Question: I have tried everything I can to get the chart to start from the absolute left side of the chart (offsets, minPadding, startOnTick, etc.). No matter what I do I can't get it to start from the very far side. Here is picture examples:

Here is a code example im JsFiddle where you can try it:
<URL>
and here is some of the code:
'''
chart: {
type: 'area',
height: '175'
},
legend: false,
plotOptions: {
series: {
events: {
click: function (e) {
location.href = e.point.options.url;
}
},
fillColor: {
linearGradient: [0, 0, 0, 300],
stops: [
[0, 'rgba(201,241,217,0)'],
[1, 'rgba(201, 241, 217,1)']
]
}
}
},
title: {
text: false
},
xAxis: {
categories: ['04/17', '04/17', '04/17', '04/18', '04/19', '04/19', '04/20', '04/20', '04/21', '04/21'],
labels: {
align: "left"
},tickmarkPlacement: 'on',
startOnTick: true
},
yAxis: {
title: {
text: false
},
labels: {
formatter: function () {
return '$' + (this.value).formatMoney(0);
},
y: 15
},
alternateGridColor: '#f4f8f9',
gridLineColor: '#c4dce2'
},
'''
Would highly appreciate any help!
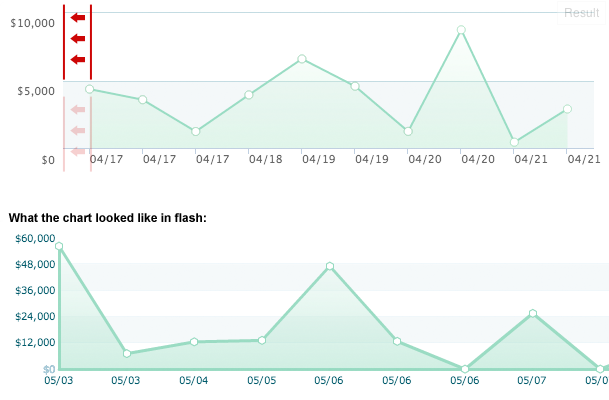
Answer: Don't use categorized xAxis, try to use or linear, or datetime, with labelformatter.
Example:
'''
xAxis: {
labels: {
formatter: function(){
return names[this.value];
}
}
}
'''
where 'names' is array of categories. See: <URL>